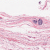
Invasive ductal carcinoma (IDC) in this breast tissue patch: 0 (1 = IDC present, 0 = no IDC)